Field crop: maize
Growth stage: 2
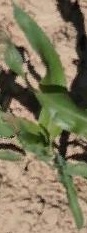
Species: maize